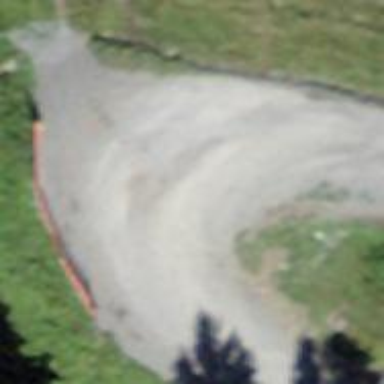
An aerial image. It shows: Asphalt track with grade1 surface.